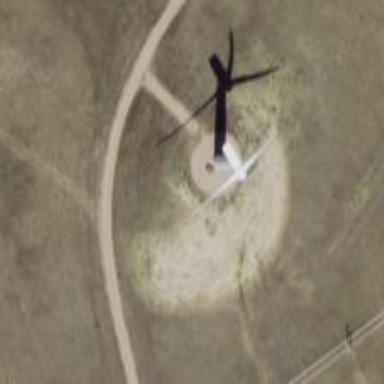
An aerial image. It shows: Wind power generator employing wind turbines.